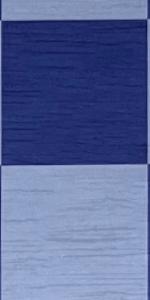
Label: Empty